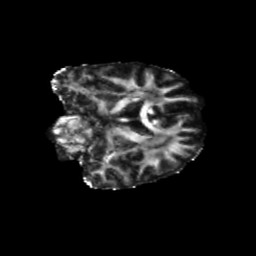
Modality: FA
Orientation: coronal
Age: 71
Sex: female
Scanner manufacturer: siemens
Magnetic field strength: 3 T
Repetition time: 5.25 s
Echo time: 0.08 s